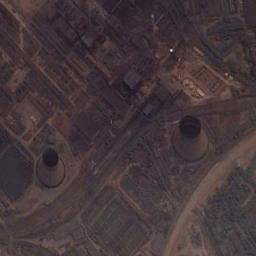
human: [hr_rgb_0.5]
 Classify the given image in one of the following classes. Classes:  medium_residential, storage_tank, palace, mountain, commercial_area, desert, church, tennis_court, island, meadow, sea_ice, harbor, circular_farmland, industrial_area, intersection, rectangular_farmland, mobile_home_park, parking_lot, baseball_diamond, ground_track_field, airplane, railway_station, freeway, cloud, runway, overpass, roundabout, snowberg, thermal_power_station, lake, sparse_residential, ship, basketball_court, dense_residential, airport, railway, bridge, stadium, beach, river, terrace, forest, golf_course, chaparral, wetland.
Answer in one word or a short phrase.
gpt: thermal_power_station